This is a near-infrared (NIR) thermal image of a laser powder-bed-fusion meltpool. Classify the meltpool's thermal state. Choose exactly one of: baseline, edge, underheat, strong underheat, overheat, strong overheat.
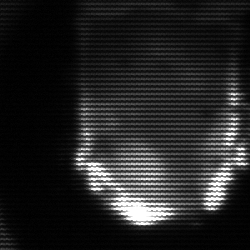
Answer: baseline